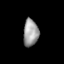
Tissue: skin
Cell type: Epithelial cells
Senescence score: 0.2829
Nuclear area (px): 401
Mean DAPI intensity: 157.032